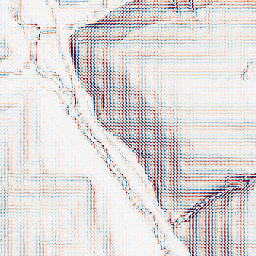
Category: wavelet
Decomposition family: wavelet_biorthogonal
Decomposition parameters: wavelet: bior1.3
level: 2
Upsampling method: sinc_hamming
Upsampling parameters: scale: 8
kernel_size: 8
Upsampling scale: 8